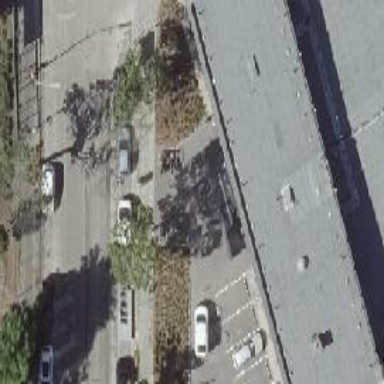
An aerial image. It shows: Commercial building with flat roof.